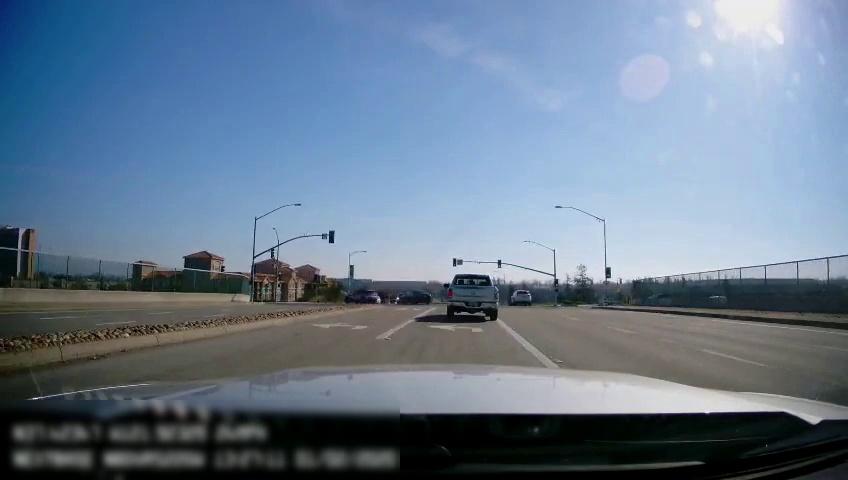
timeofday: Day
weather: Sunny
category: Drivable Space
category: Drivable Space
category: Vehicles | SUV
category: Vehicles | Car
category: Vehicles | SUV
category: Vehicles | Car
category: Vehicles | Truck
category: Lanes | Current Lane
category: Lanes | Current Lane
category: Lanes | Current Lane
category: Lanes | Alternate Lane
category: Lanes | Opposite Lane
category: Lanes | Opposite Lane
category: Traffic | Lights
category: Traffic | Lights